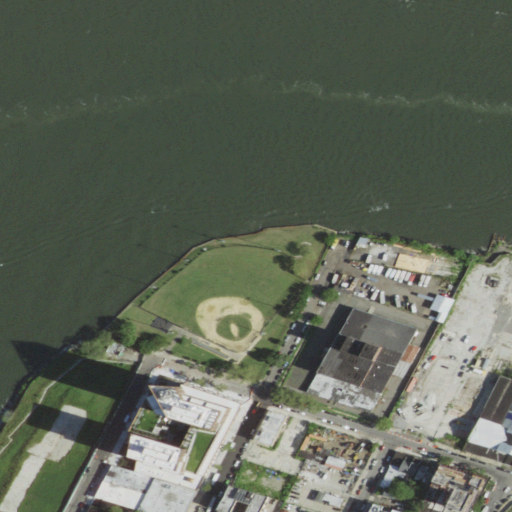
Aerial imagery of cape in New York named Hallets Point containing open water, high intensity development, medium intensity development, open development, and low intensity development